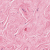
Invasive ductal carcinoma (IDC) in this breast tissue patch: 0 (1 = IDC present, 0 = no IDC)